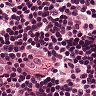
Metastatic tissue present: no